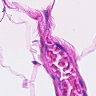
Metastatic tissue present: no